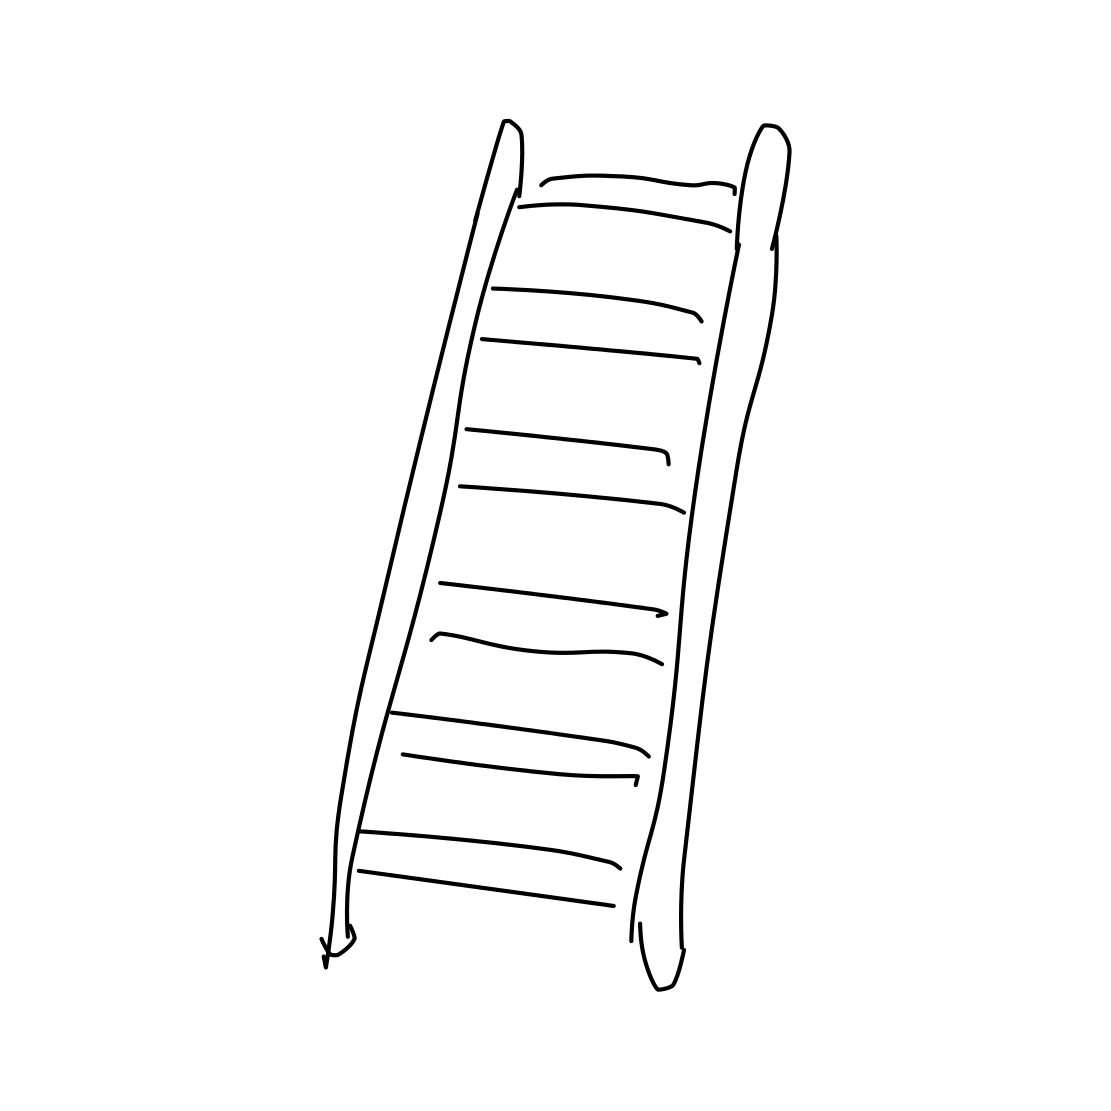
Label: ladder